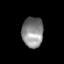
Tissue: prostate
Cell type: Fibroblasts
Senescence score: 0.8171
Nuclear area (px): 634
Mean DAPI intensity: 135.416